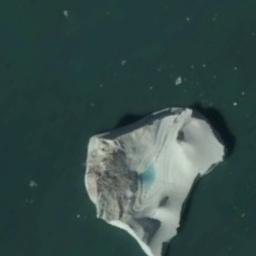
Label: sea_ice